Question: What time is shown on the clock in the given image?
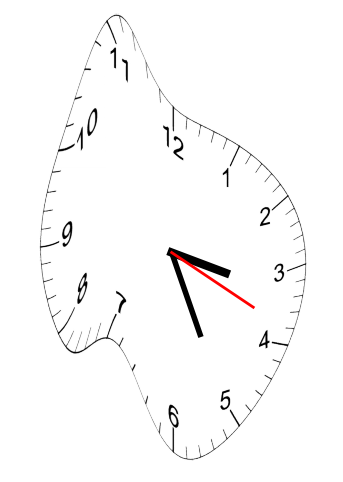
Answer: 03:25:19